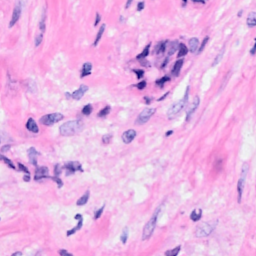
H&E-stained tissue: Breast